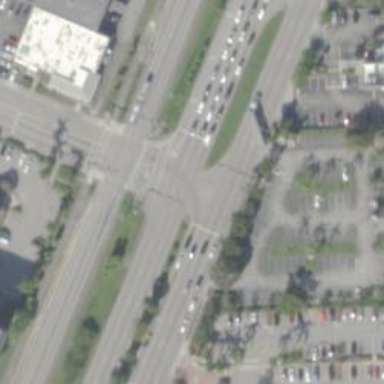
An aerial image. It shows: Uncontrolled road crossing with lines markings.